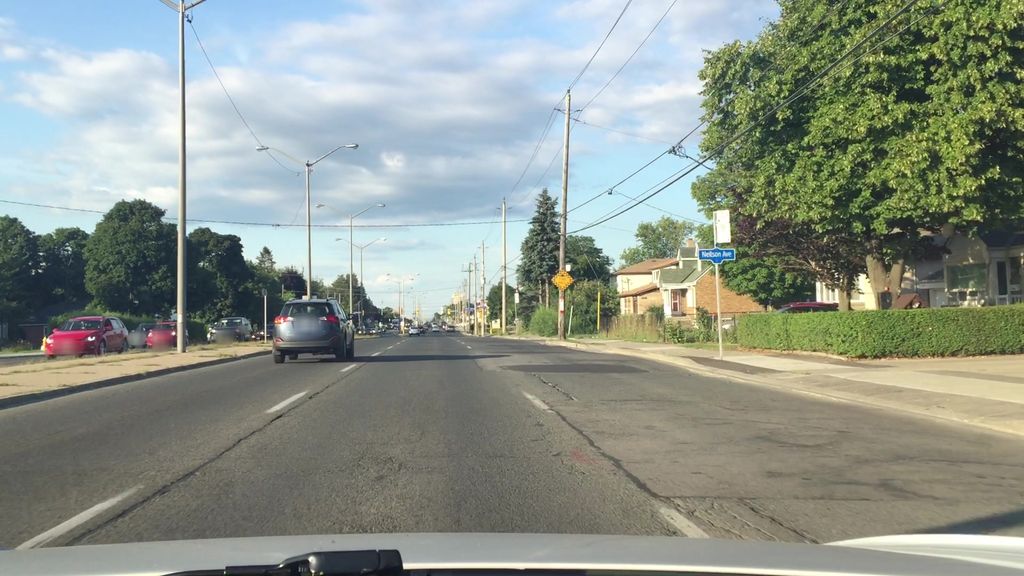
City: toronto